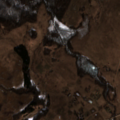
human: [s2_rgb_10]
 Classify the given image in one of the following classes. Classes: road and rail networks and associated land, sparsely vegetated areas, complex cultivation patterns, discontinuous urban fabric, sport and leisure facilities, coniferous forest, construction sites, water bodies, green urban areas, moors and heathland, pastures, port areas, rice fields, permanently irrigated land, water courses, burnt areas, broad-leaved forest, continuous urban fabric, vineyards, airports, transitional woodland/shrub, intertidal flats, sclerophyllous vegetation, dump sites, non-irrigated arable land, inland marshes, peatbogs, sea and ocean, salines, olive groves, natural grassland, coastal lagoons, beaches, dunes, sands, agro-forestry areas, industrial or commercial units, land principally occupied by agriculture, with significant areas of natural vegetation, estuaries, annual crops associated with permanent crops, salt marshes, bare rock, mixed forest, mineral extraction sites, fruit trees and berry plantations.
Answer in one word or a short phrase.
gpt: non-irrigated arable land, pastures, complex cultivation patterns, land principally occupied by agriculture, with significant areas of natural vegetation, broad-leaved forest